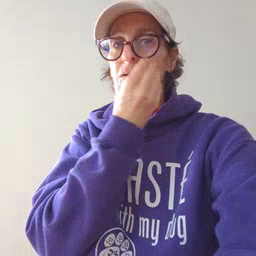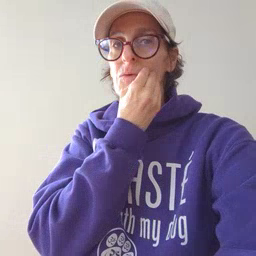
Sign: flower